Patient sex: M
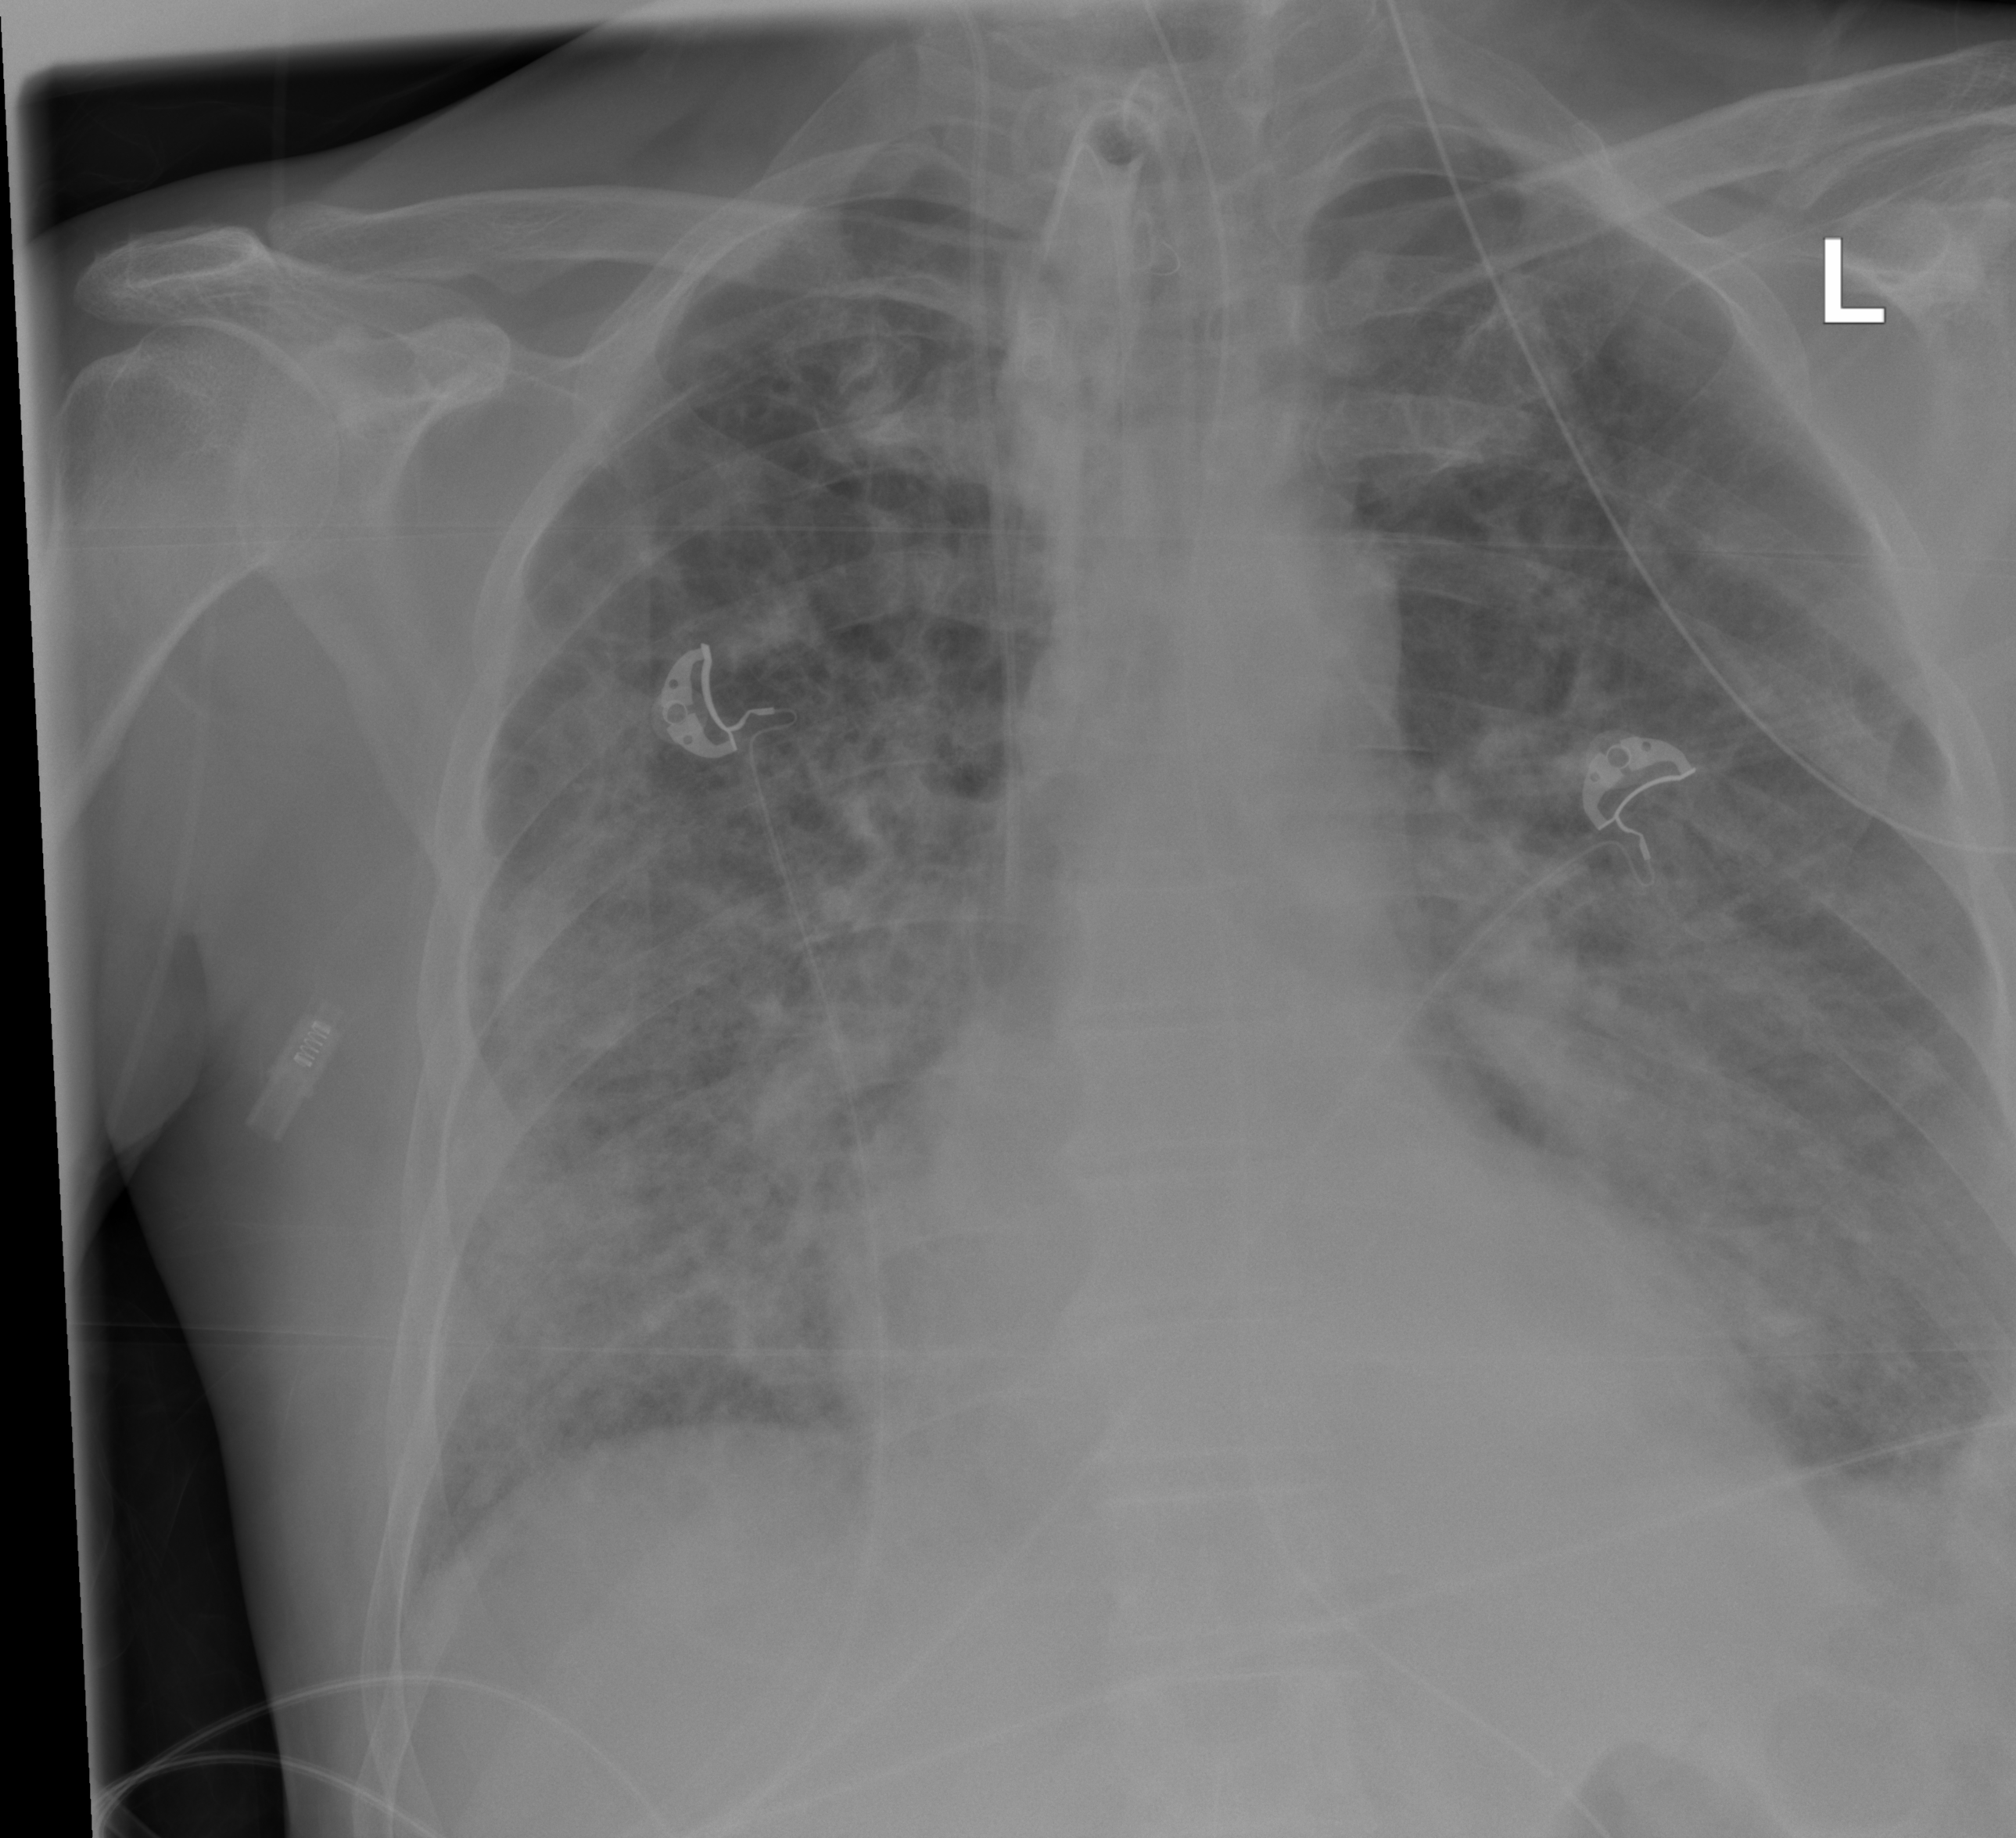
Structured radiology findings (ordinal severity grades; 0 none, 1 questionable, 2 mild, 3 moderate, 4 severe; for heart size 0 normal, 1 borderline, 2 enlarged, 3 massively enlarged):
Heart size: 0
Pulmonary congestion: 0
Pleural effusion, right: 0
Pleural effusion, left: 1
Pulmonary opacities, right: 3
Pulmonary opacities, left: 3
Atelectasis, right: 2
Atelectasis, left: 2